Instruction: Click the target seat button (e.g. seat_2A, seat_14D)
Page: checkout_seats
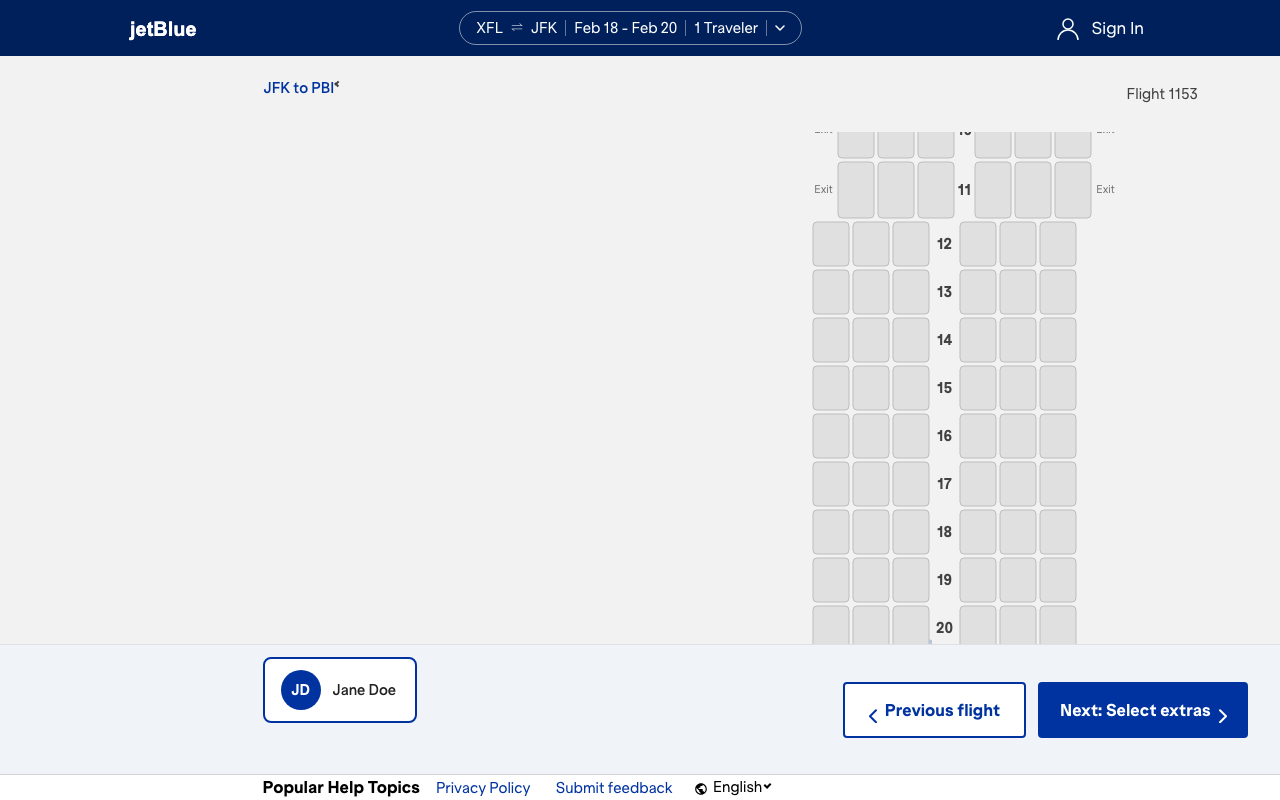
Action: click